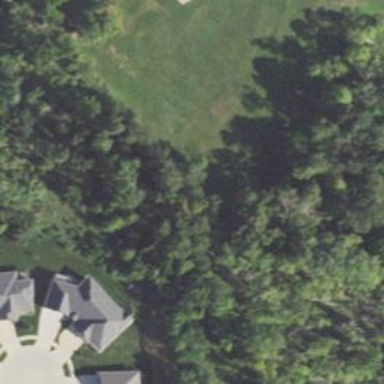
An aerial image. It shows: Hole for both regular golf and disc golf.